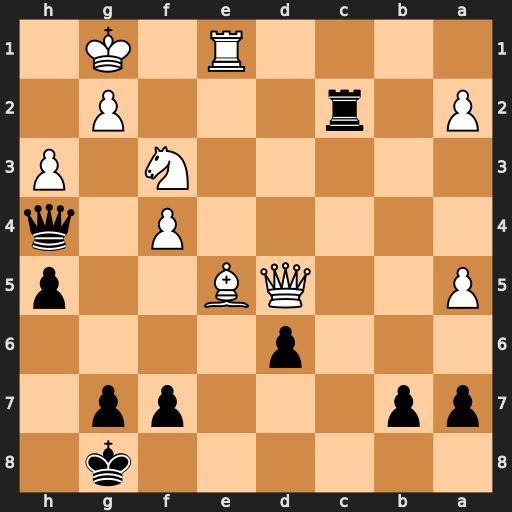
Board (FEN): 6k1/pp3pp1/3p4/P2QB2p/5P1q/5N1P/P1r3P1/4R1K1
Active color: b
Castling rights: -
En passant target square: -
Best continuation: Qf2+ Kh2 Qxg2#